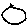
Label: circle